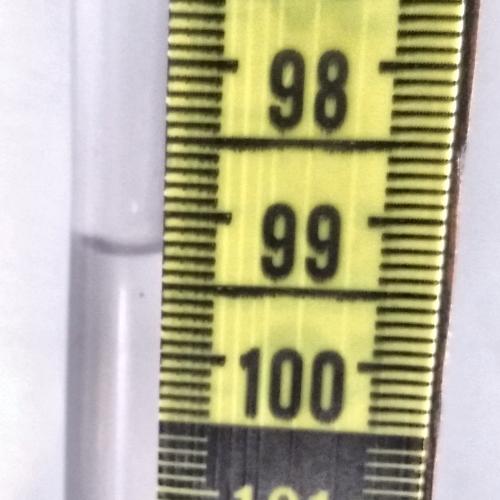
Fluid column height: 99.3 cm